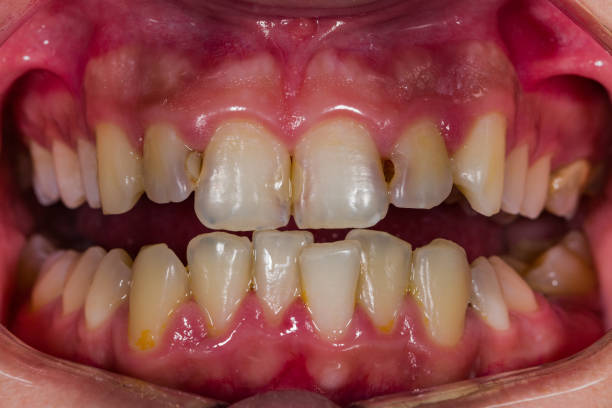
Condition: Calculus